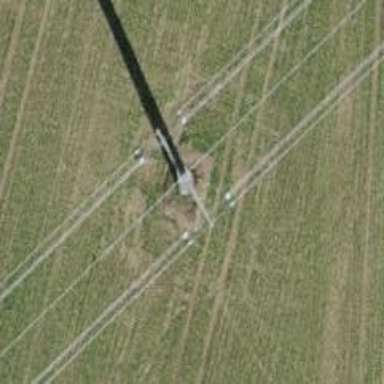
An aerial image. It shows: Power line in the image.